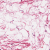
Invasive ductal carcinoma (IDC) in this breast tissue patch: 0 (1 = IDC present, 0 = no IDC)